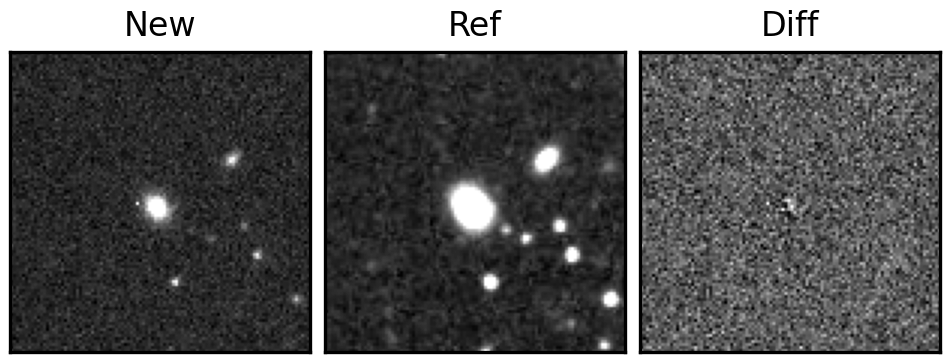
Label: bogus